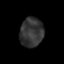
Tissue: prostate
Cell type: T cells
Senescence score: 0.6914
Nuclear area (px): 672
Mean DAPI intensity: 52.336